Interaction volume radius: 5 \u00c5
Interaction volume height: 15 \u00c5
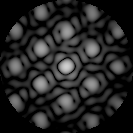
Disorder parameter: 0.2579